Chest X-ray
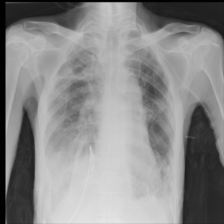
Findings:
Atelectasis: negative
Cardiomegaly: negative
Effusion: negative
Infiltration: negative
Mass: negative
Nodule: negative
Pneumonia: negative
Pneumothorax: negative
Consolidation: negative
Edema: negative
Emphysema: negative
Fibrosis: negative
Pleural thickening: negative
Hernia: negative